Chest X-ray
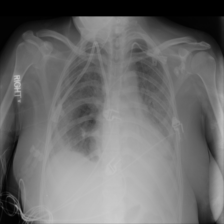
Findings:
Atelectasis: negative
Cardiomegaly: negative
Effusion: negative
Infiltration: negative
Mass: negative
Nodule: negative
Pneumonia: negative
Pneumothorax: negative
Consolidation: negative
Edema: negative
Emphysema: negative
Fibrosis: negative
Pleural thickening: negative
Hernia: negative